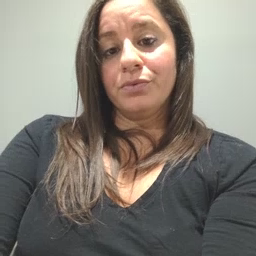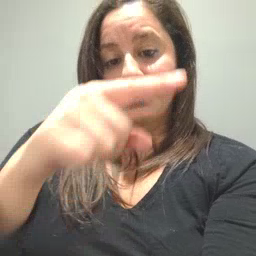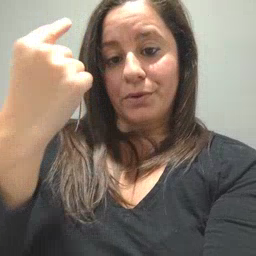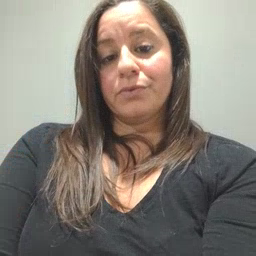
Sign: black